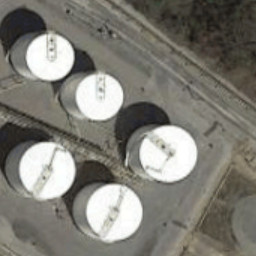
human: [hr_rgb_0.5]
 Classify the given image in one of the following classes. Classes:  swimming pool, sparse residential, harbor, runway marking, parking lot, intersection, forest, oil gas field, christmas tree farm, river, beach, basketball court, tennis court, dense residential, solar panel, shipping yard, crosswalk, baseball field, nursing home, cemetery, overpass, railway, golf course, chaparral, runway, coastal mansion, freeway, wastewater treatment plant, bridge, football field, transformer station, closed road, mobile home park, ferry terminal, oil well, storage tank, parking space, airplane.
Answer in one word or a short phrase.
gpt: storage tank